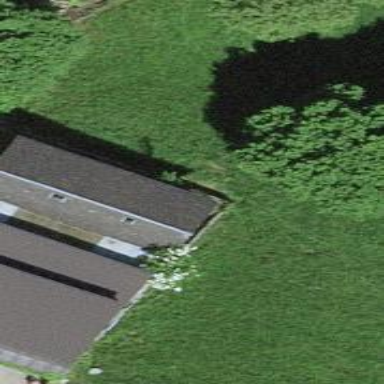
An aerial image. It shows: Barn.